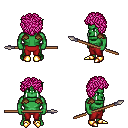
a pixel art fantasy rpg character, male body template, orc, green skin, leather shoulder armor, red pants, pink curly afro hairstyle, gold boots, spear, four views (front, back, left, right), 2x2 character sprite sheet, small pixel art, hard edges, no anti-aliasing